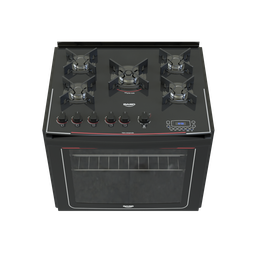
Label: appliances